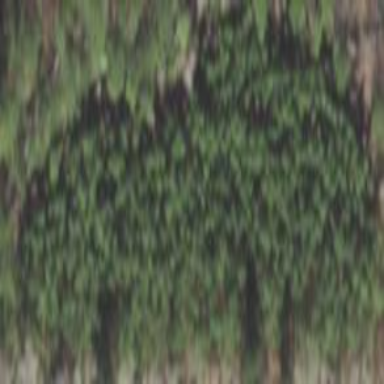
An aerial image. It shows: Forest with needle-leaved trees.